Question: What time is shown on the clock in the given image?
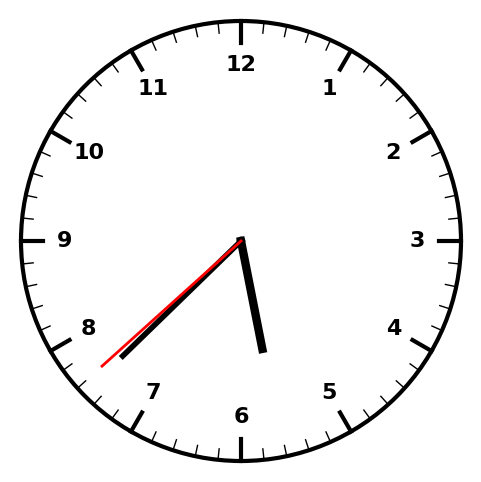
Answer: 05:37:38